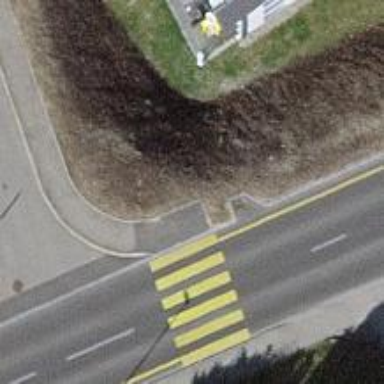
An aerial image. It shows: Uncontrolled crossing on the road.